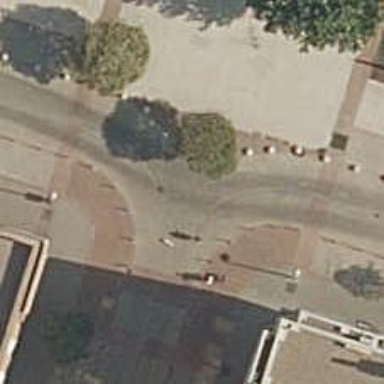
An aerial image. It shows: Pedestrian road.